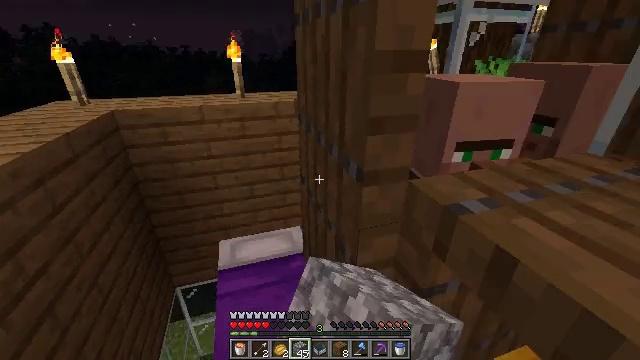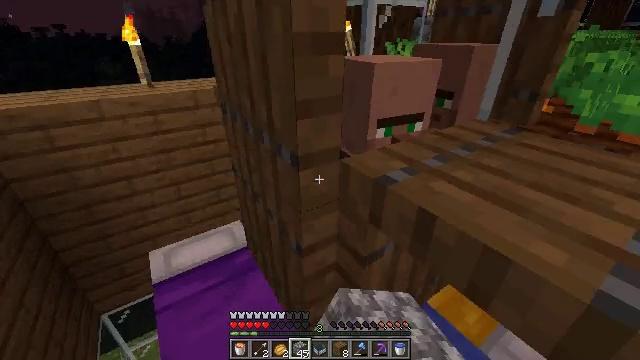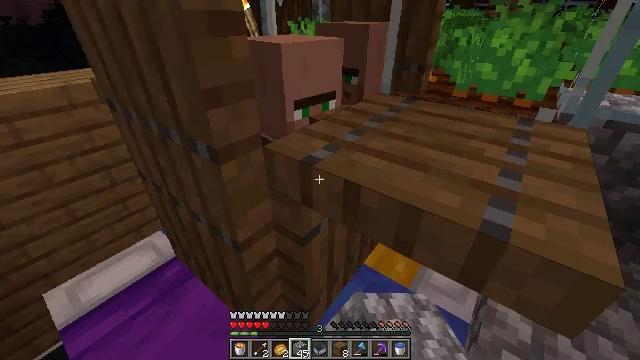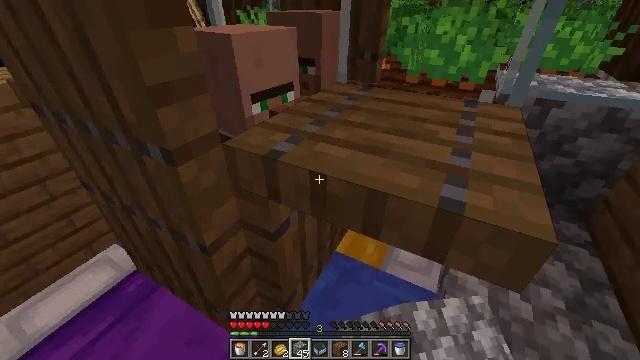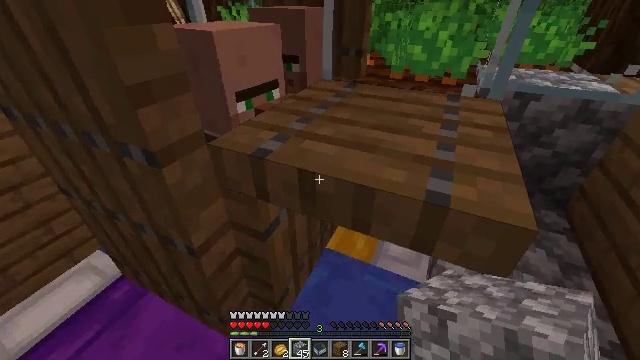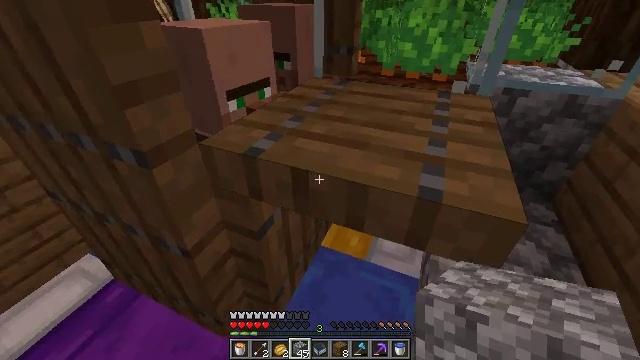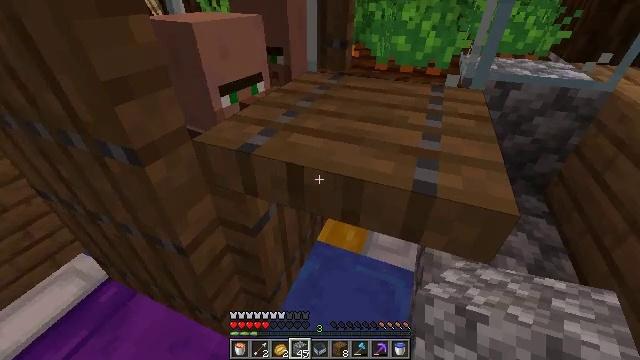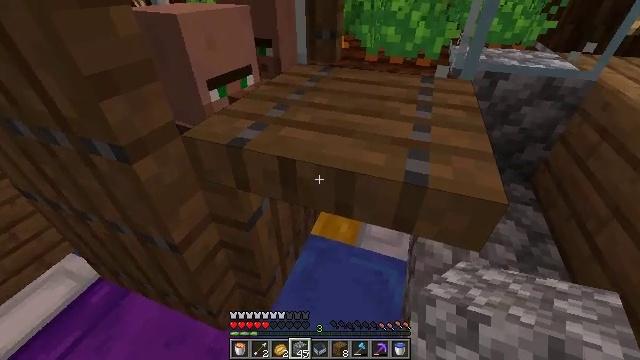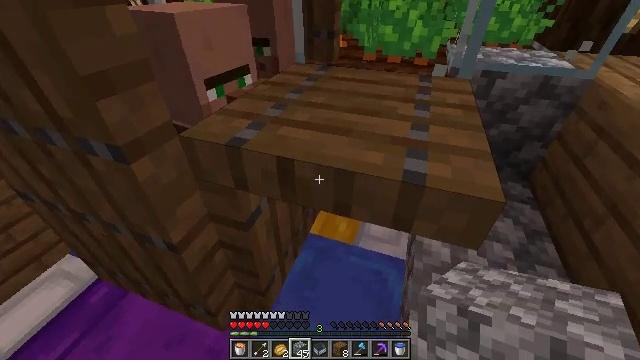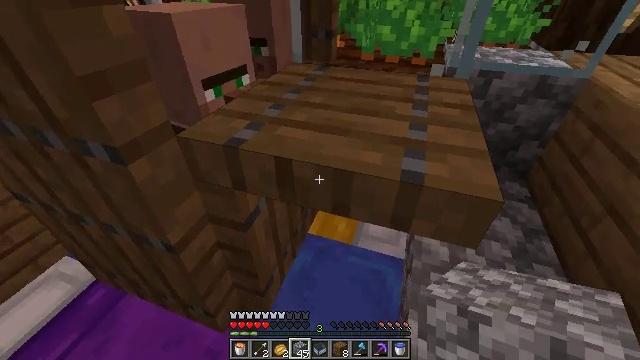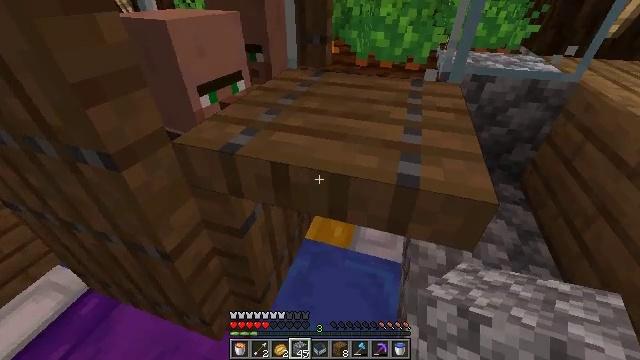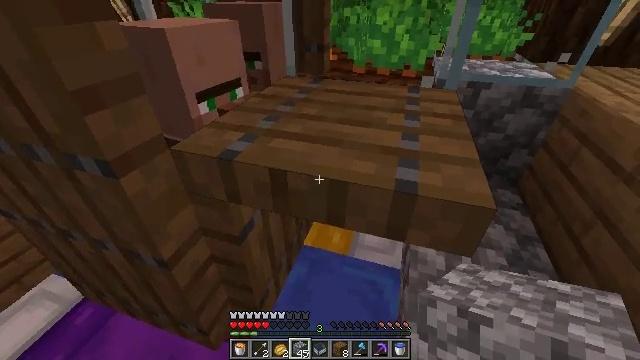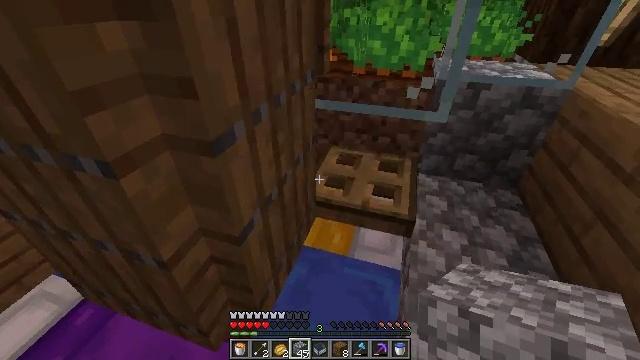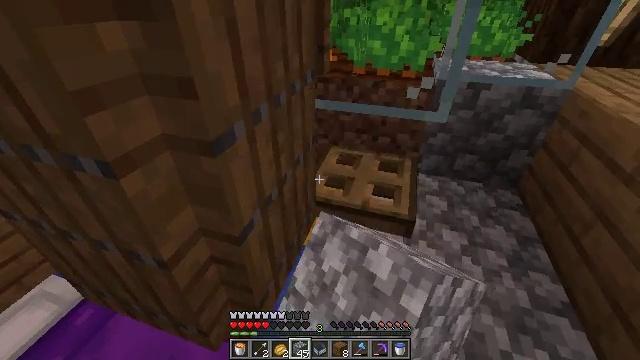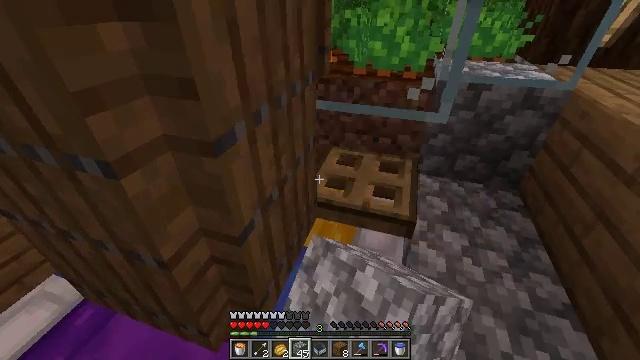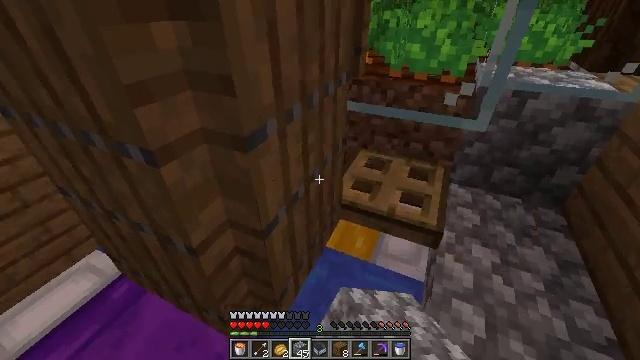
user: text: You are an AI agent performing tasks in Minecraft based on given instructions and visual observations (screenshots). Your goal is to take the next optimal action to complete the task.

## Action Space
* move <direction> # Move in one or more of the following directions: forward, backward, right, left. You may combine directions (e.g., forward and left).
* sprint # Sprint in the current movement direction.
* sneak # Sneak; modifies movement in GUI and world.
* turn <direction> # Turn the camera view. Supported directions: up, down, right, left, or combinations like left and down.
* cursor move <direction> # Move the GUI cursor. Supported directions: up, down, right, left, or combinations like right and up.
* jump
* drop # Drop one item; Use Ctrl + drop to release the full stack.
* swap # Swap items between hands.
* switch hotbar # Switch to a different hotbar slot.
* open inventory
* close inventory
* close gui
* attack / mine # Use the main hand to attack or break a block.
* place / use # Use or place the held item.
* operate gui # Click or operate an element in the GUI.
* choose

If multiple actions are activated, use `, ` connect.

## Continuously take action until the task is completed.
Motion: motion action
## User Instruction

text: Disassemble the purple bed for relocation.
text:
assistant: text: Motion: turn right and down
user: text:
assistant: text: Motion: turn right and down
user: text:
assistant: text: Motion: turn right and down
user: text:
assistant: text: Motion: turn right
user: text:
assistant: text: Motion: turn right
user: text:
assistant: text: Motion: turn right and down
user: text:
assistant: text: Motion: turn right and down
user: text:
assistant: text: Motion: no_op
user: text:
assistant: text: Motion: no_op
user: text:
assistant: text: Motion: turn right and up
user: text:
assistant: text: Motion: turn up
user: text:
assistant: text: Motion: use / place
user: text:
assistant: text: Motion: use / place
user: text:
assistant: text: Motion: use / place
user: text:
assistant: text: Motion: turn left
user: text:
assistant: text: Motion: turn left and up
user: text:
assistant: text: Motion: turn left and up
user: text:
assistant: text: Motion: turn left
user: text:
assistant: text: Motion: turn left
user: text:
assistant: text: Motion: turn left
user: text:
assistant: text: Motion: no_op
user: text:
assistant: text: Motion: no_op
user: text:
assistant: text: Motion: no_op
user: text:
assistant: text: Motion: move forward
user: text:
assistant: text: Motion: move forward
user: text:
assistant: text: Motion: move forward
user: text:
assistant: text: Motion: move forward
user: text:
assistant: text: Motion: move forward
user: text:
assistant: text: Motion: move forward
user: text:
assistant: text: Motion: move forward